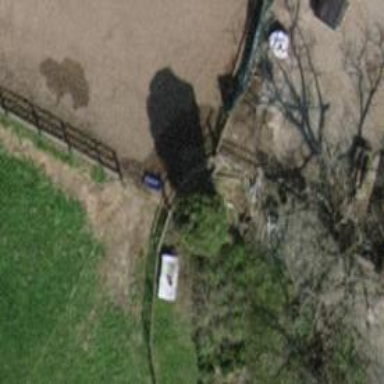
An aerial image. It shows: Gate.